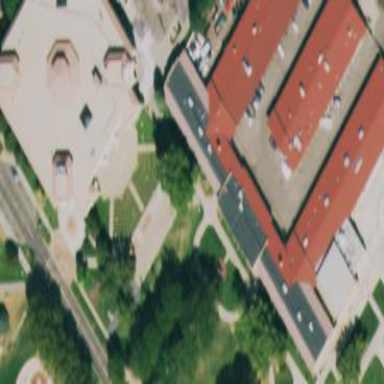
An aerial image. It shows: College building.